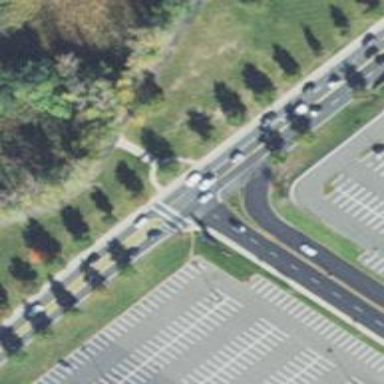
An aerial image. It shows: Path that also serves as cycle track.